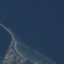
Land use / land cover: SeaLake